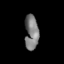
Tissue: skin
Cell type: Fibroblasts
Senescence score: 0.7147
Nuclear area (px): 463
Mean DAPI intensity: 125.119